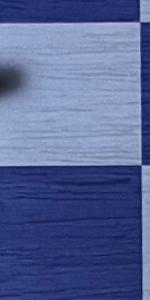
Label: Empty